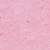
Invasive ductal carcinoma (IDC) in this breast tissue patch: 0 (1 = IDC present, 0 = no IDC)